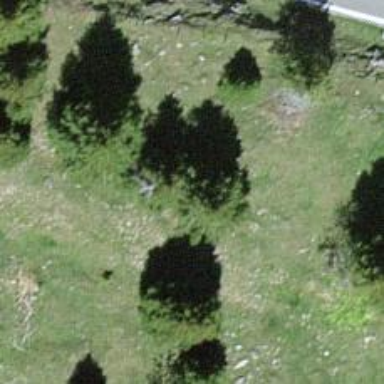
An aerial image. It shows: Needle-leaved tree in natural setting.